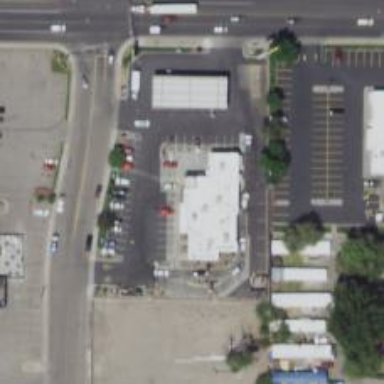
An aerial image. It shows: Convenience shop.